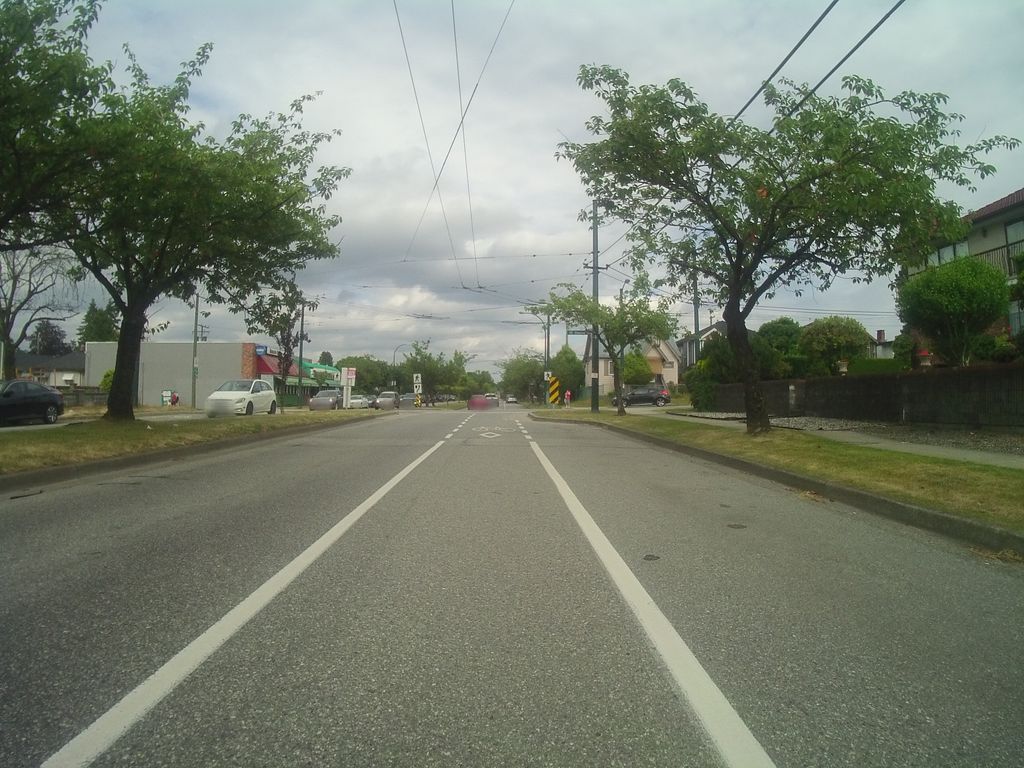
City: vancouver